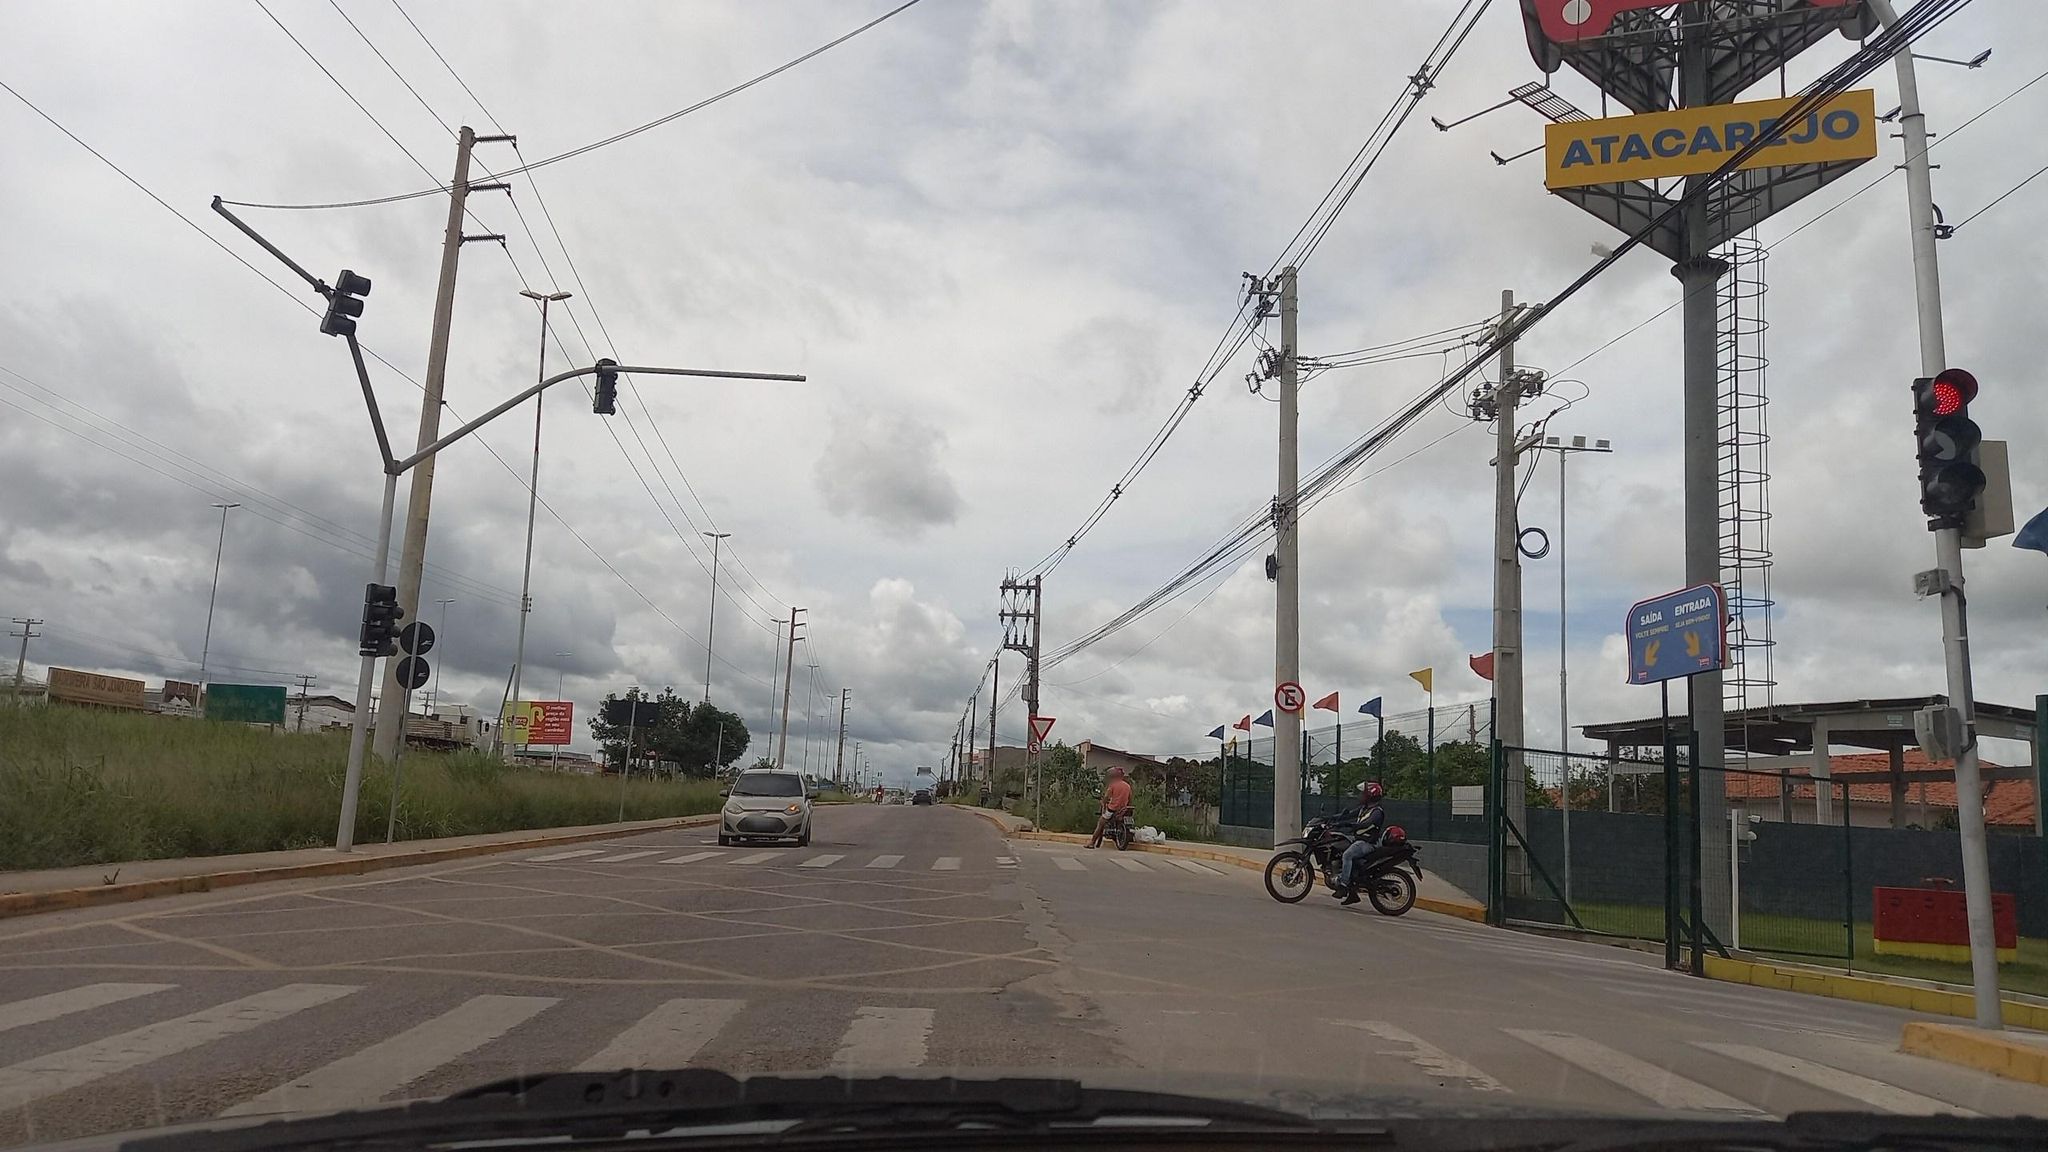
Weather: cloudy
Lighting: day
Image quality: good
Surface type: driving surface
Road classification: secondary
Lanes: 2
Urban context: urban centre
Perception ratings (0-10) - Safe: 2.41, Lively: 3.99, Beautiful: 5.21, Boring: 5.68, Depressing: 7.13, Wealthy: 0.53